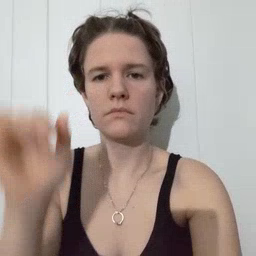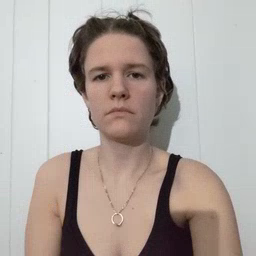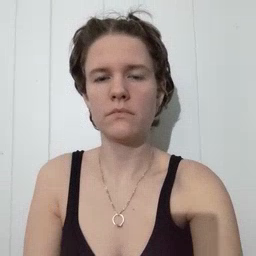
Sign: cow